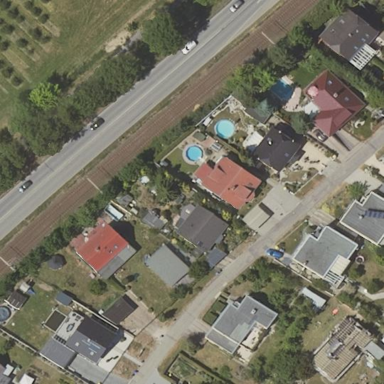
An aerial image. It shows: Residential area.